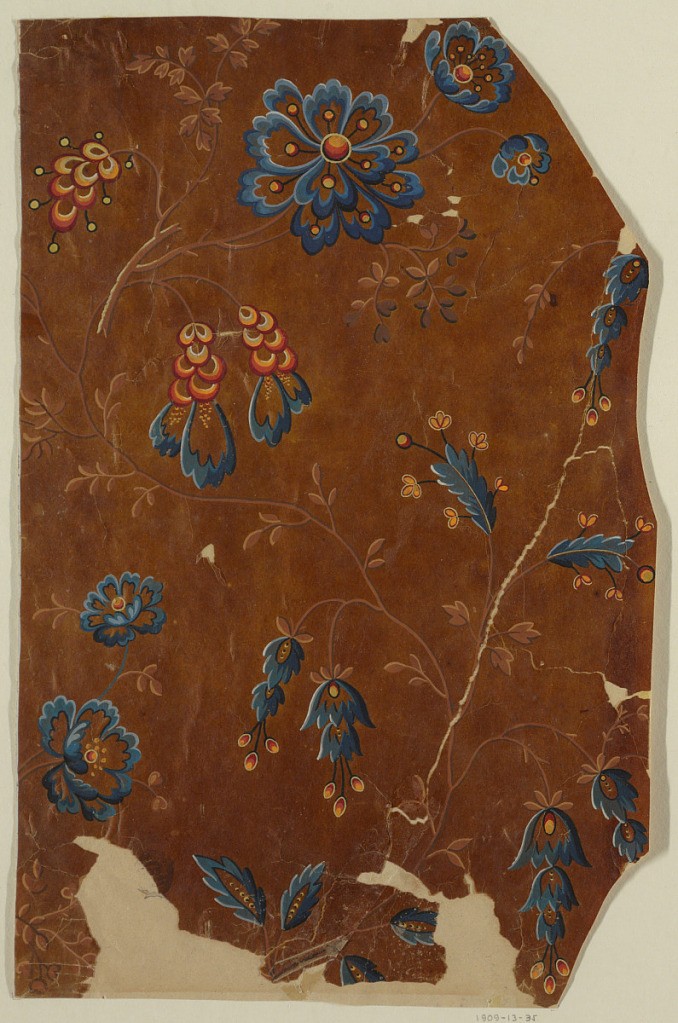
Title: Design for a Silk Brocade, Fragment
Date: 1825–1850
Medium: Brush and gouache on oily tracing paper
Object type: Drawing
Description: A fantastical flower stem rises undulated, its movement being continued by a flower bough.